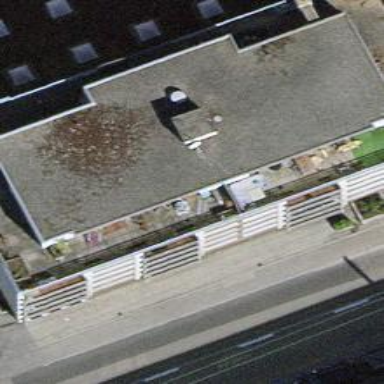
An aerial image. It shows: Apartments building with flat roof oriented along its length.